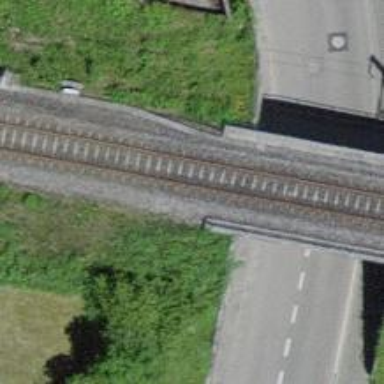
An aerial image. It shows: Single-track railway bridge with contact lines for electrification.